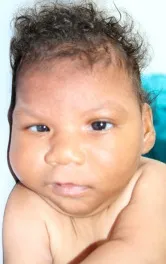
Representation of the patient phenotype. (g) Excess skin over the entire scalp and forehead and occipital and nuchal skin folds, generating the appearance of a short neck.
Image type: medical_photograph (oral_photograph)